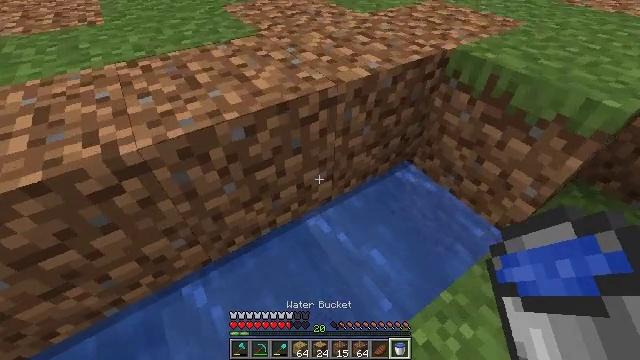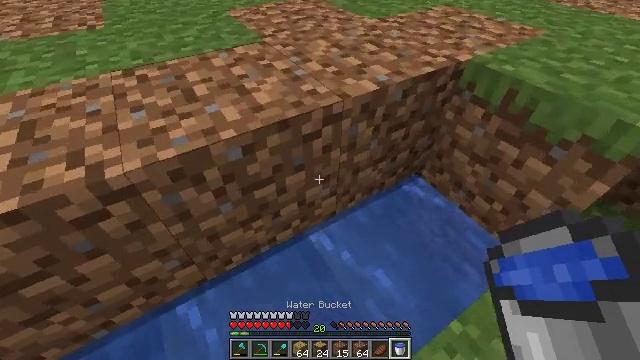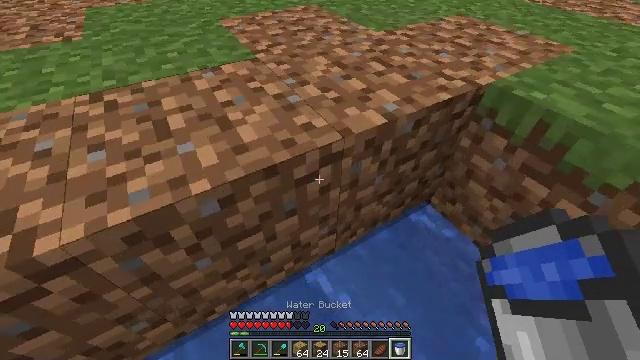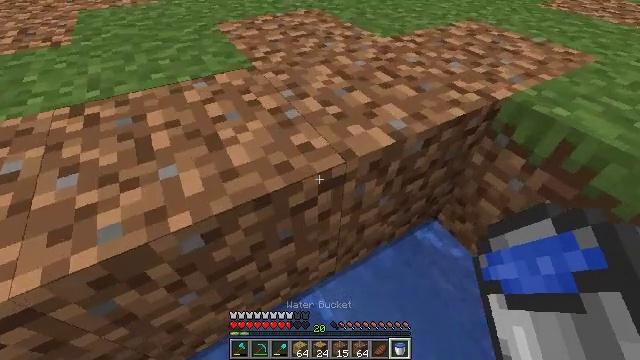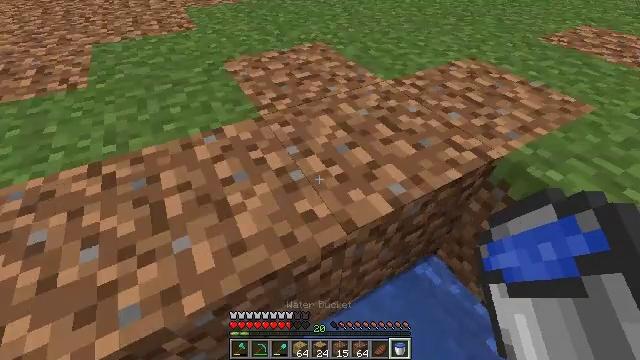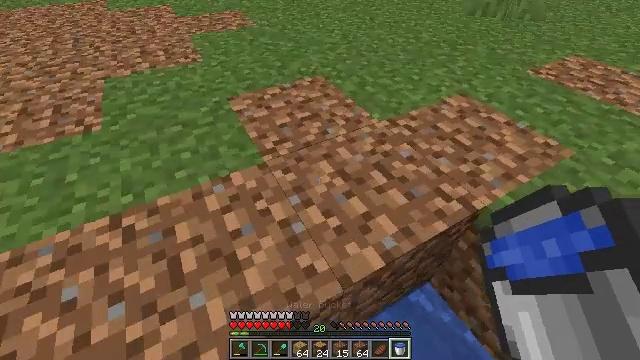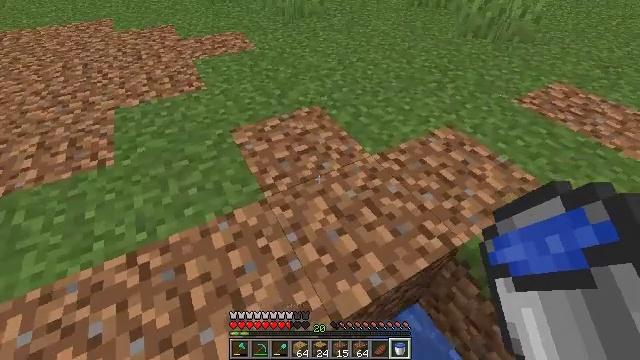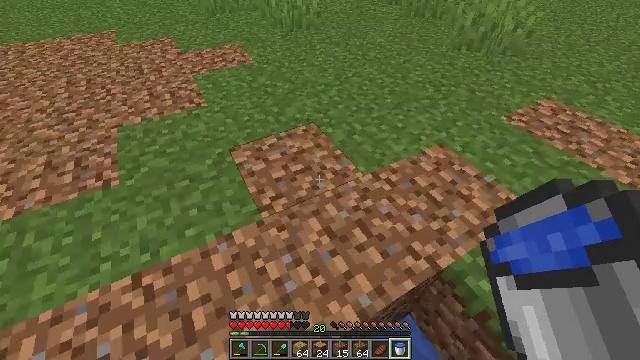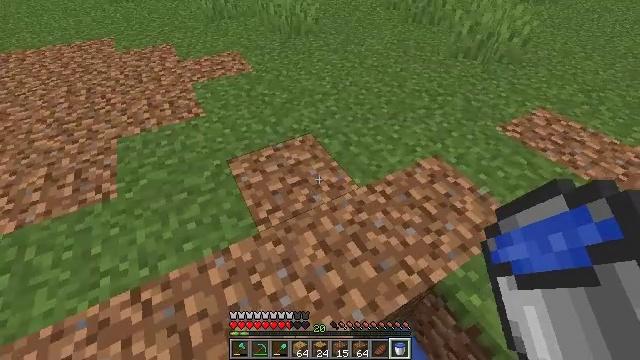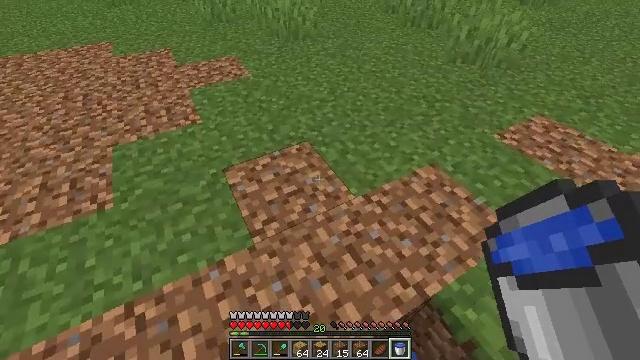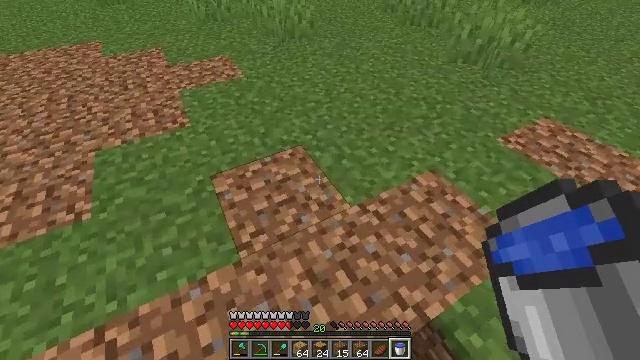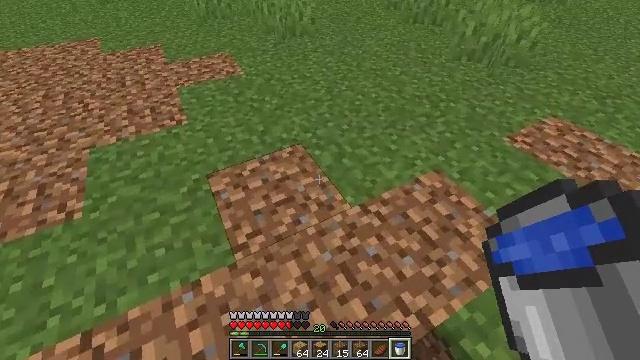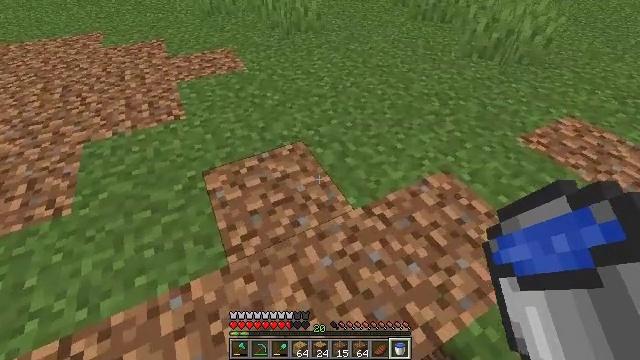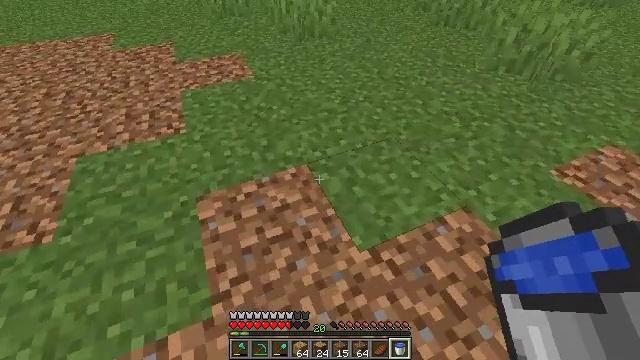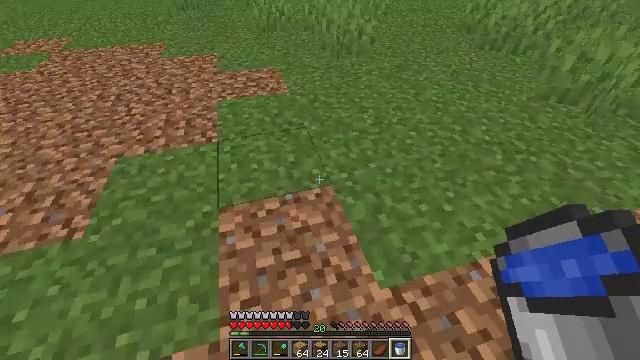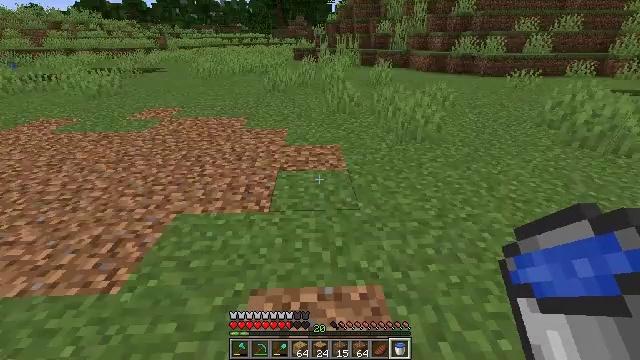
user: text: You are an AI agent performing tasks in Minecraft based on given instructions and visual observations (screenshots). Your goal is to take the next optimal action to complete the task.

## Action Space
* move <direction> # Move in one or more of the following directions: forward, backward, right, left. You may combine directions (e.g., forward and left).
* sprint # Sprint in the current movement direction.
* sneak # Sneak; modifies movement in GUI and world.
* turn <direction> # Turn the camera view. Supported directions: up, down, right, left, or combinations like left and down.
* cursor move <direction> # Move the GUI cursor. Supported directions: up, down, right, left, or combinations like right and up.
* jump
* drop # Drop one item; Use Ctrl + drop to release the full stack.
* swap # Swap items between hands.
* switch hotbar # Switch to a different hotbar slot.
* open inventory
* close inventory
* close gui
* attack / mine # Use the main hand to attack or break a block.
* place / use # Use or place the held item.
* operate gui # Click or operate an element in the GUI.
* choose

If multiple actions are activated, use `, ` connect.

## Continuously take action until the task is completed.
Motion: motion action
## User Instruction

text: Get a stone hoe by crafting it with the necessary materials.
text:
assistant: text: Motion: move forward, turn left
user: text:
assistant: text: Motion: move forward
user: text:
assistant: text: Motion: move forward
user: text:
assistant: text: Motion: move forward, jump
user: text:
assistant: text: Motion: move forward, jump
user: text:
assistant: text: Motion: move forward, jump
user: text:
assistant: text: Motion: move forward, jump
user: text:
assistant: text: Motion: move forward, jump
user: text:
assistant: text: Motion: move forward, jump
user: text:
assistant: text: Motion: move forward
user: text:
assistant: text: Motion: move forward
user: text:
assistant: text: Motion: move forward, turn left
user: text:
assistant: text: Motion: move forward, turn left
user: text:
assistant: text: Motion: move forward, turn left and up
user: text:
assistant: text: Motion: move forward, turn left and up
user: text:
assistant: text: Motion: move forward, turn left and up
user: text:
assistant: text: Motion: move forward, turn left and up
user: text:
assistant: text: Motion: move forward
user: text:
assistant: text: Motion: move forward
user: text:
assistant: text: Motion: move forward
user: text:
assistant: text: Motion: move forward, turn left
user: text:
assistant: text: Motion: move forward, turn left
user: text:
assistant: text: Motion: move forward, turn left and down
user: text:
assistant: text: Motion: move forward
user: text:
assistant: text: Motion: move forward
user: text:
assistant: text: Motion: move forward
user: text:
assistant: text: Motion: move forward
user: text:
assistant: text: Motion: move forward
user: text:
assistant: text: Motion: move forward
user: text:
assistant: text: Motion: move forward